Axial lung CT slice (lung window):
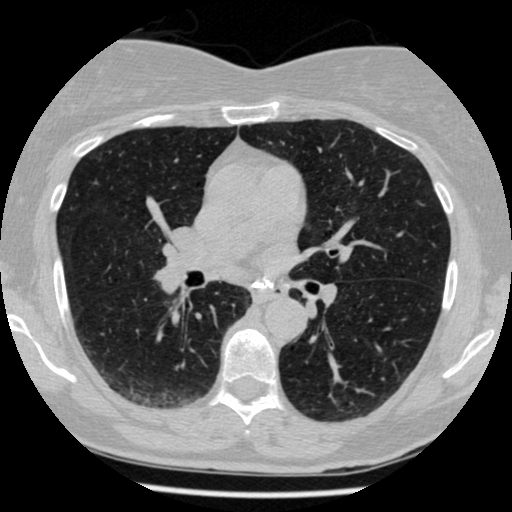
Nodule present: no